Question: I have some data in plist.First of all i want to get the plist data and Then display in UITableview.
My plist Sequence is just like this

In ViewDidload my code is look like this.
'''
NSString *path = [[NSBundle mainBundle] pathForResource:@"Movies"
ofType:@"plist"];
NSDictionary *dic = [[NSDictionary alloc] initWithContentsOfFile:path];
'''
Here is confusion for me that how To pass the my Array item to UITableview.
Can some one help me that how to display all this data in UITableview.Thanx in advance.
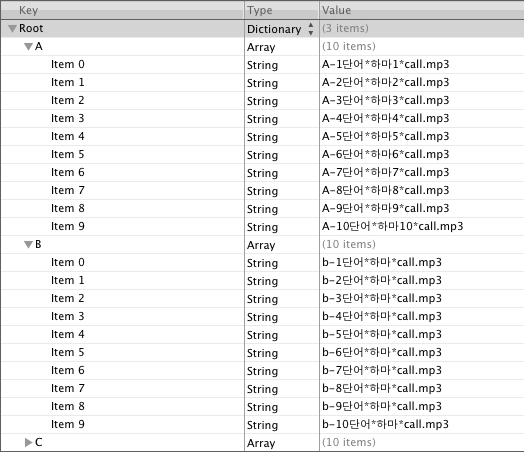
Answer: If you want to get the Array for section A:
'''
NSArray *arrayForA = (NSArray *)[dic objectForKey:@"A"];
'''
Then you'll have an array of the items there that can be displayed in a UITableView. Same for B and C.
If you want to display those as sections, then I would build an array of arrays.
If you need help actually making the UITableView and displaying it, take a look at Apple's <URL>.